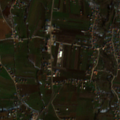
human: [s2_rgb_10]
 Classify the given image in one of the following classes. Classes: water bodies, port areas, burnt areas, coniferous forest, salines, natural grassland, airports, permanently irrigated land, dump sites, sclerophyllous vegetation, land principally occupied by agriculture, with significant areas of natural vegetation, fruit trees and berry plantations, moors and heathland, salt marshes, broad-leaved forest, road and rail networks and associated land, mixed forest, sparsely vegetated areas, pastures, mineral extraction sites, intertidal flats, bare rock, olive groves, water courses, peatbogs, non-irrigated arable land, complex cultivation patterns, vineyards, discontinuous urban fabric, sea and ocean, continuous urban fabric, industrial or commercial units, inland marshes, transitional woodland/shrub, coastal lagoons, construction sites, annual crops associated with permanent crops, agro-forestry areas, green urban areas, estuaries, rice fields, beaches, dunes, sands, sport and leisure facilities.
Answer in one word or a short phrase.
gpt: discontinuous urban fabric, non-irrigated arable land, land principally occupied by agriculture, with significant areas of natural vegetation